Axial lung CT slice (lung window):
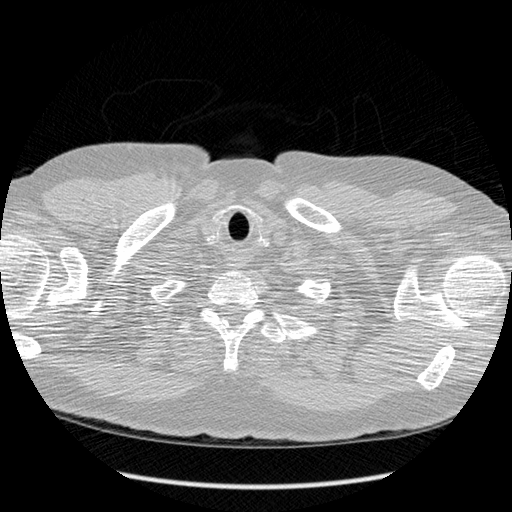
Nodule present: no